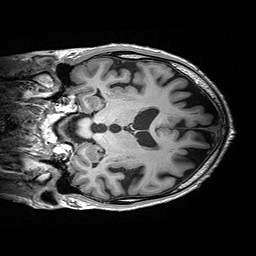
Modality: T1w
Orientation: coronal
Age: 76
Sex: male
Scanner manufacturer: siemens
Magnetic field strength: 3 T
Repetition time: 2.2 s
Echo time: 0.00245 s